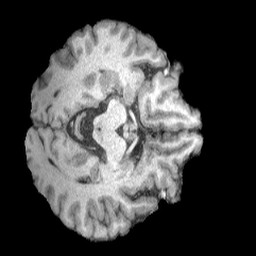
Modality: T1w
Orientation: axial
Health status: healthy